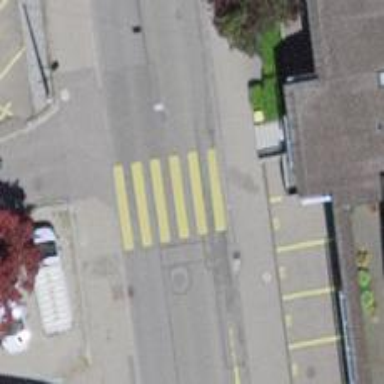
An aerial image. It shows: Uncontrolled zebra crossing on the road.